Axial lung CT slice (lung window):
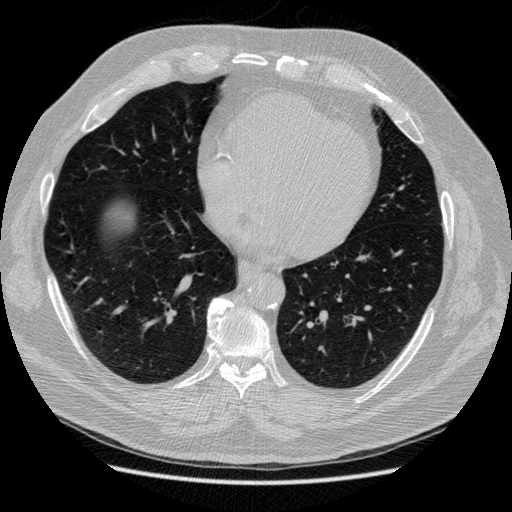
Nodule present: no